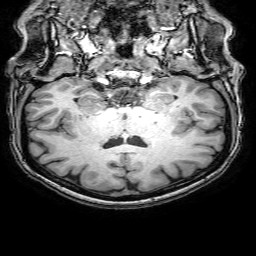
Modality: T1w
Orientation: sagittal
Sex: female
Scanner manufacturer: philips
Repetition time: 0.008149 s
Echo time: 0.00373 s